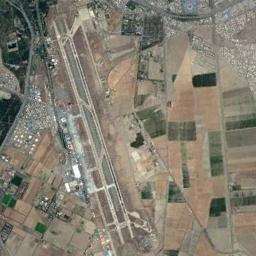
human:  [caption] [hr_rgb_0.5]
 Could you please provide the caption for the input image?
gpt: This airport has only one runway, And here is a row of planes parked in the open space .

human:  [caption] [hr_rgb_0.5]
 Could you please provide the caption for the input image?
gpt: An airport with some parallel runways on the farmland with different plants and some villages beside .

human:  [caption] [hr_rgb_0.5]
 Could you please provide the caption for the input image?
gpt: There is an airport in the middle of the field next to some buildings .

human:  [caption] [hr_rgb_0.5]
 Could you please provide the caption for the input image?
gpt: A complex airport with many runways and buildings surrounded by residential areas and brown farmland .

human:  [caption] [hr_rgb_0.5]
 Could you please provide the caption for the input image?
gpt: The airport has many roads of different lengths .